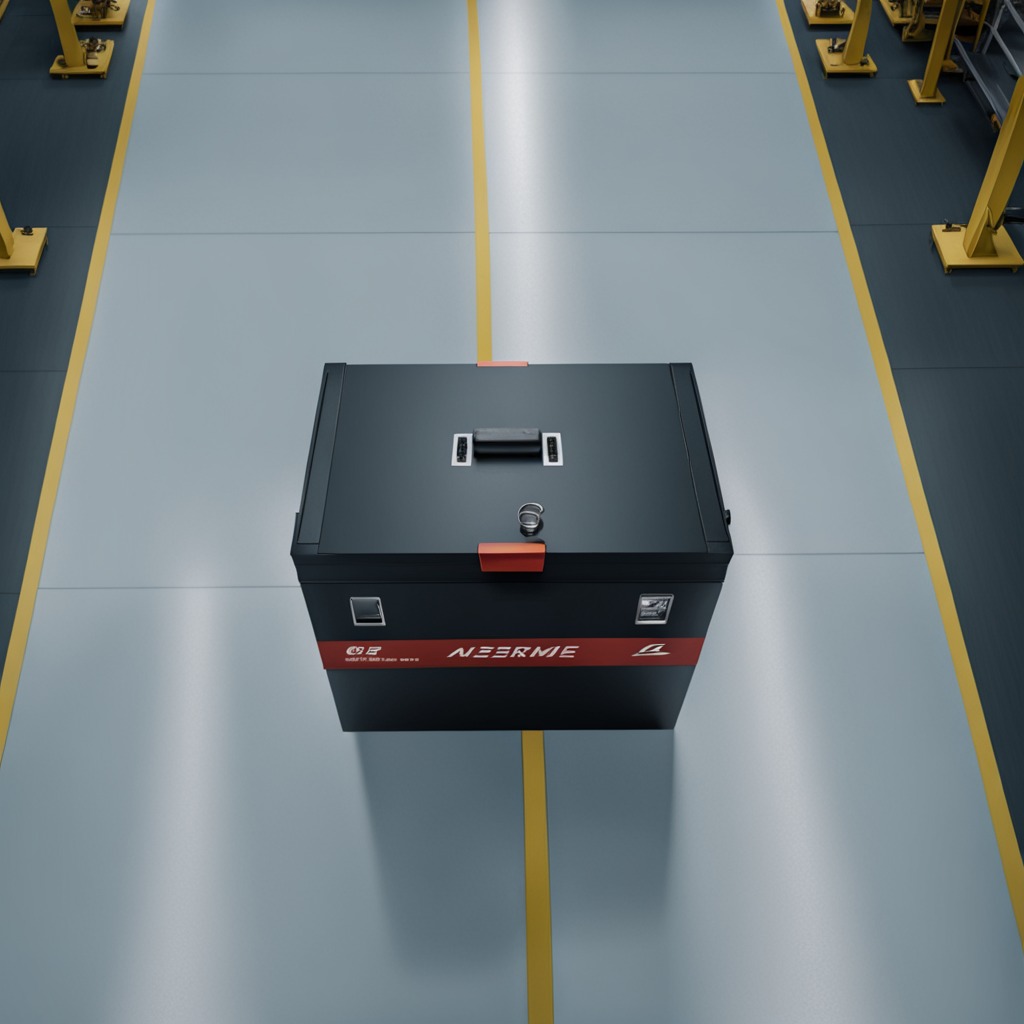
A coiled metal spring lies on a toolbox surface in an airplane hangar workshop.